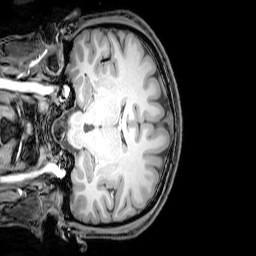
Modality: T1w
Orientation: coronal
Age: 22
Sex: male
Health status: healthy
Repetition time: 0.081 s
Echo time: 0.037 s